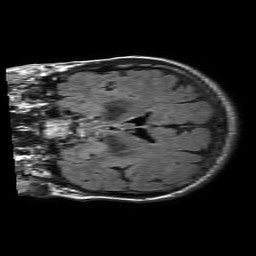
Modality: FLAIR
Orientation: coronal
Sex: female
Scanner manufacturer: philips
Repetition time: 11 s
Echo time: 0.125 s